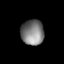
Tissue: lung
Cell type: Epithelial cells
Senescence score: 0.2193
Nuclear area (px): 568
Mean DAPI intensity: 123.669